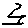
Label: zigzag